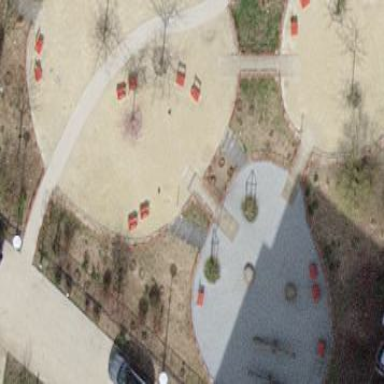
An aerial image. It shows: Playground area for leisure land.